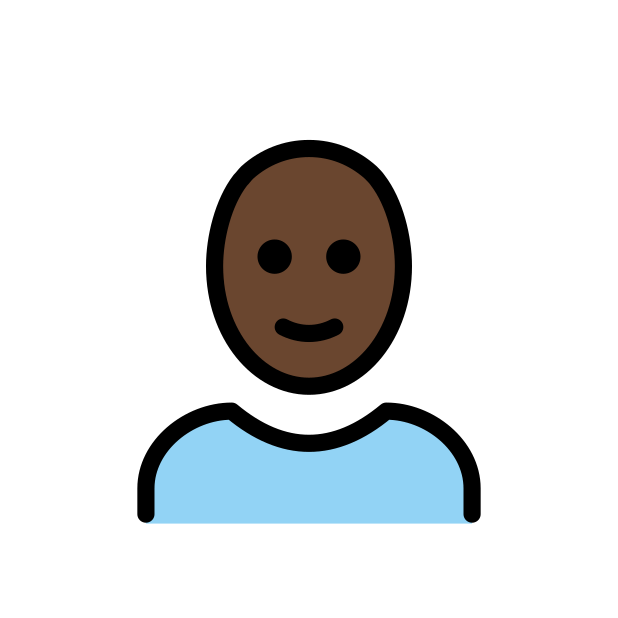
man: dark skin tone, bald